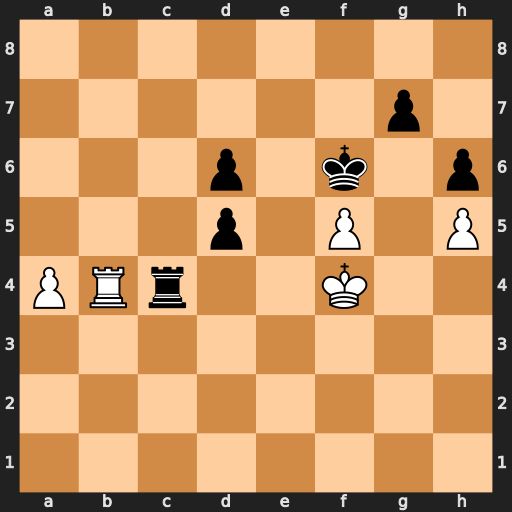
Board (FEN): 8/6p1/3p1k1p/3p1P1P/PRr2K2/8/8/8
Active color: w
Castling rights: -
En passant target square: -
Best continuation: Rxc4 dxc4 a5 c3 Ke3